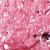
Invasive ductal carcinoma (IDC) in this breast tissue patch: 0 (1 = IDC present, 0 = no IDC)